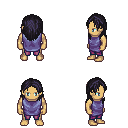
a pixel art fantasy rpg character, male body template, human, tanned skin, chain tabard jacket, magenta pants, raven long hairstyle, four views (front, back, left, right), 2x2 character sprite sheet, small pixel art, hard edges, no anti-aliasing